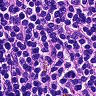
Metastatic tissue present: no